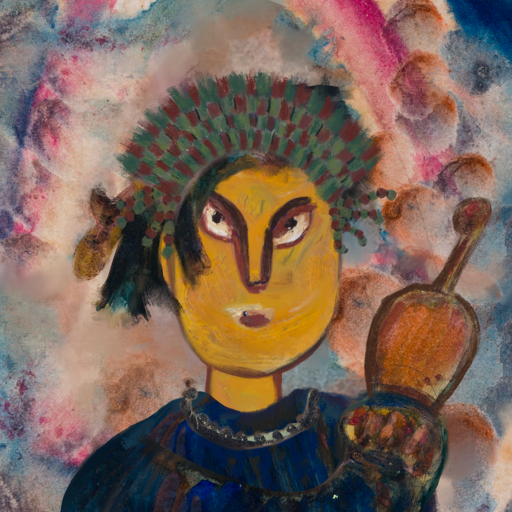
Background: Rupkatha, Head And Neck Front: After_Raid, Face Front: After_Raid, Bust: Pipe, Hair Front: Pipe, Head Accessory: After_Raid_Crown, Second Necklace: Blank, Necklace: Childish, Baby: Blank